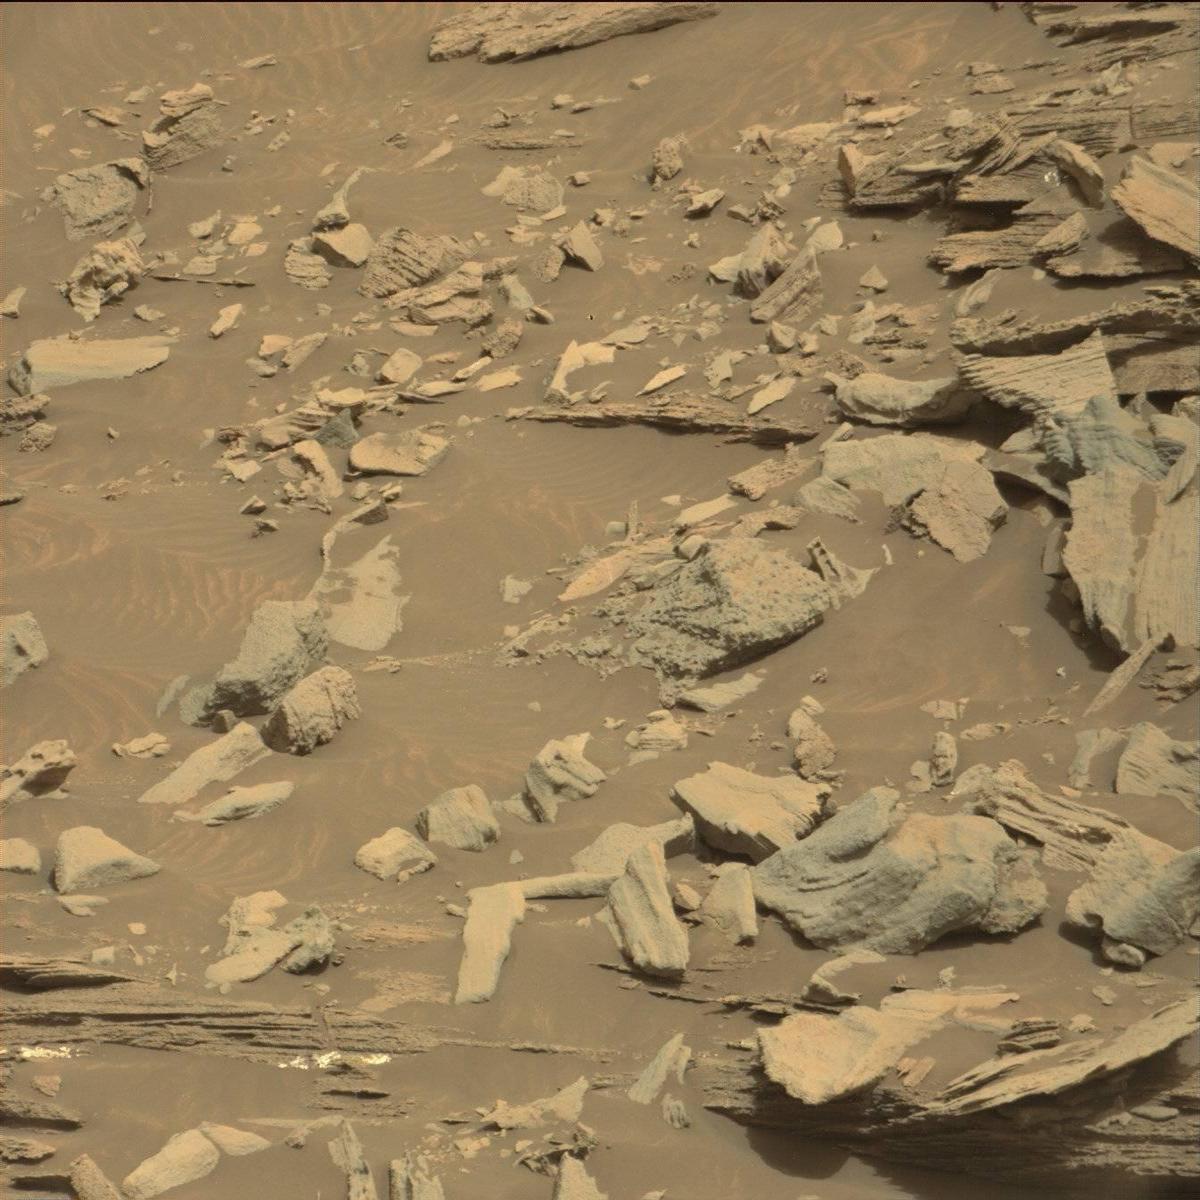
Terrain classes present: Bedrock, Sand / Soil